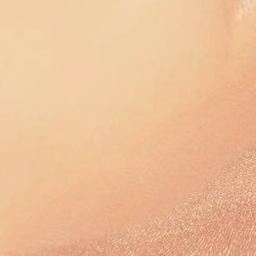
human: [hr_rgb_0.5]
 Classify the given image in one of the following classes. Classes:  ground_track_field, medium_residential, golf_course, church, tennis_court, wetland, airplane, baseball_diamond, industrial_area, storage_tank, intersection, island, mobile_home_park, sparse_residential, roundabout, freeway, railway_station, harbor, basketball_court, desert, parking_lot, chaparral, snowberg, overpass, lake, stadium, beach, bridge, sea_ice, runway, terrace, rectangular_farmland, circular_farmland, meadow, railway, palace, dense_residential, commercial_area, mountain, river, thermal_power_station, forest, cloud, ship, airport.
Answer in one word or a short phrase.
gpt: desert